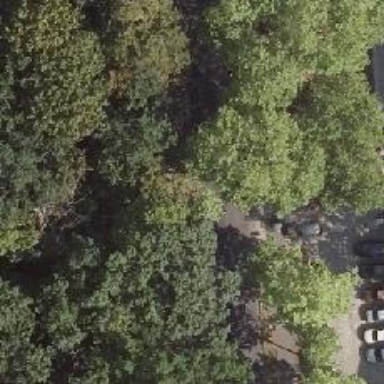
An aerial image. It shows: Avenue of deciduous broadleaved trees.